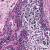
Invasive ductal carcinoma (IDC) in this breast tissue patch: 0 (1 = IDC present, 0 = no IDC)